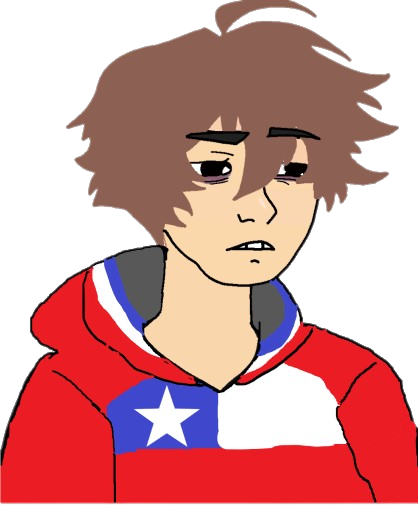
Label: 5_Twinkjak